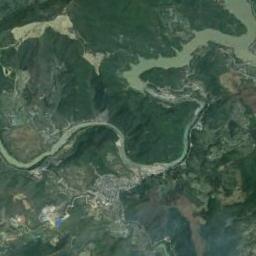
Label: river